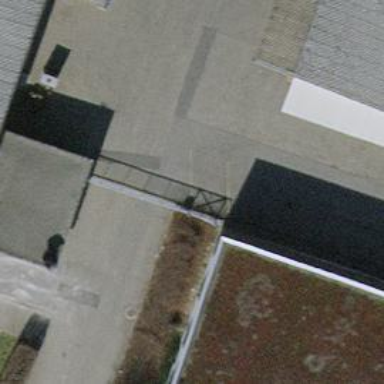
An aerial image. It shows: Gate.